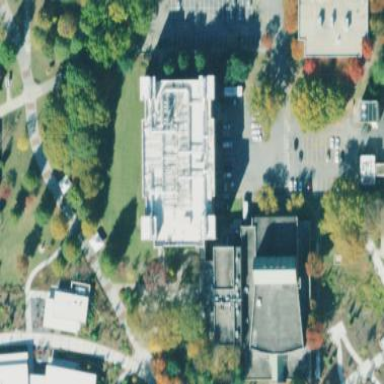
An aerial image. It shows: Academic/research building at Georgia Institute of Technology.